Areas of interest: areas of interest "Park and greenspace"
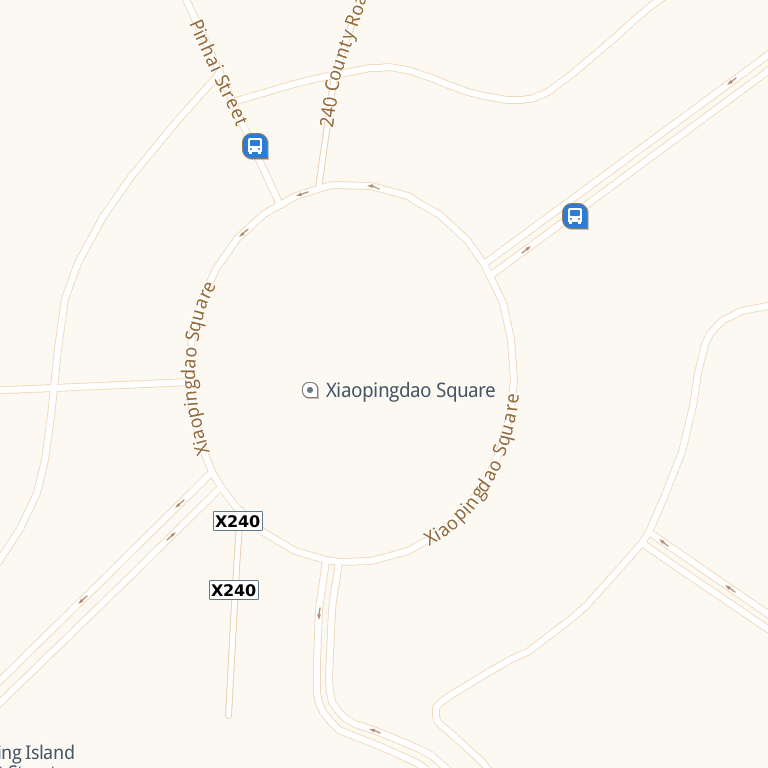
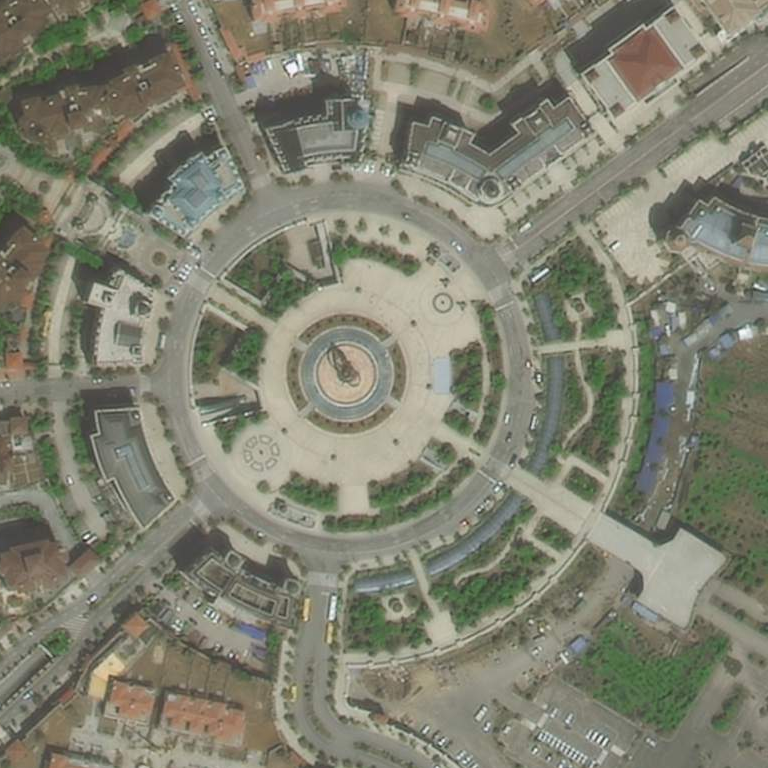